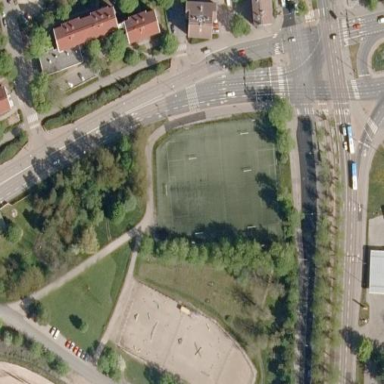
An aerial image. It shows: Soccer pitch with grass paver surface.